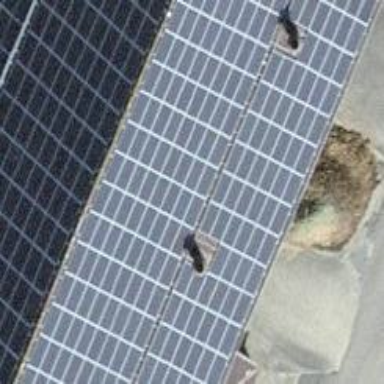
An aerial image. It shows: Solar power generator.